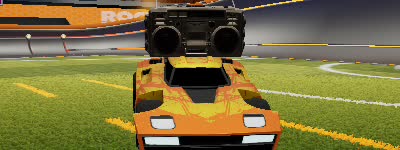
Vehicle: breakout